Aerial crown-view tile of a tropical tree (Barro Colorado Island, Panama), acquired 20250124:
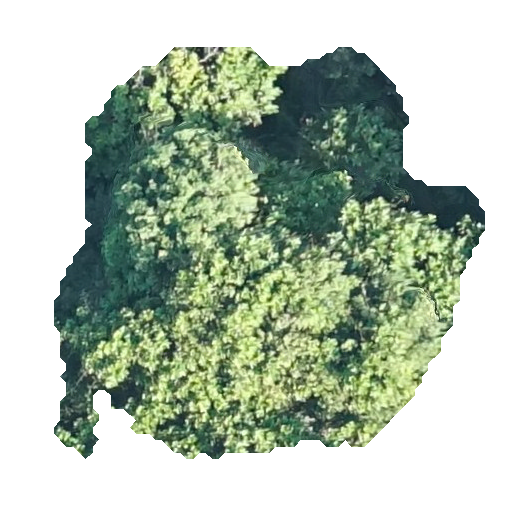
Species: Anacardium excelsum
GBIF accepted scientific name: Anacardium excelsum
Crown area: 199.178 m²